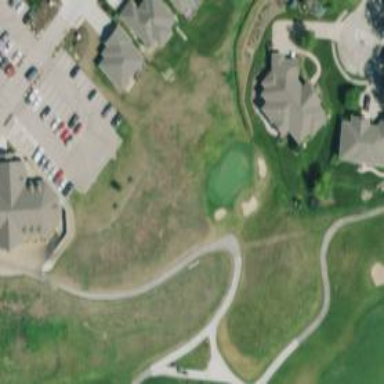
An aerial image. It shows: Service road designated as golf cart path.